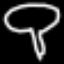
Label: mushroom